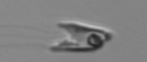
Label: Chrysochromulina_lanceolata